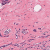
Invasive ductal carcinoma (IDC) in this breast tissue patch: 1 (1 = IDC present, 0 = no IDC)